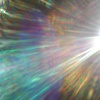
Label: sunburn